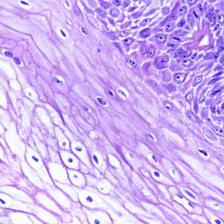
Diagnosis: OSCC